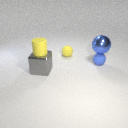
small yellow rubber cylinder above large gray metal cube